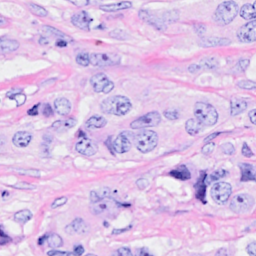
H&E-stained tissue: Breast